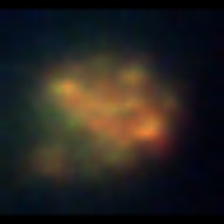
Taxon: Unknown_detritus
Group: Unknown